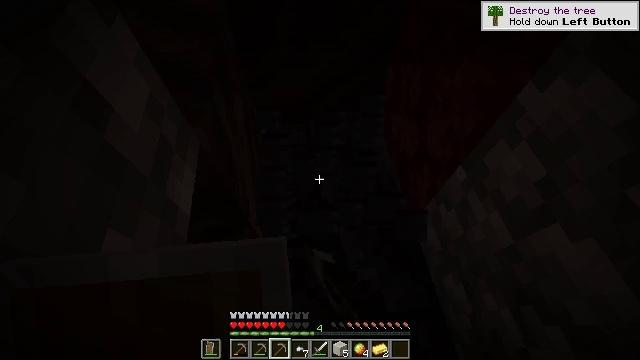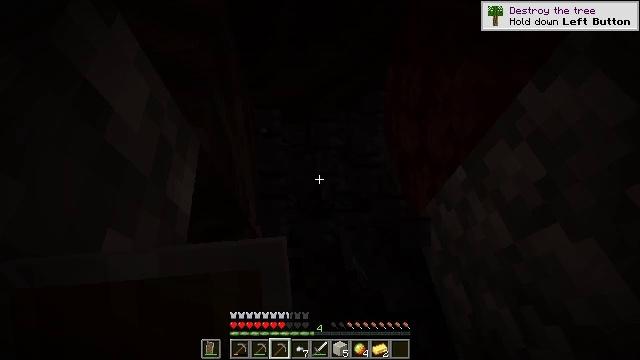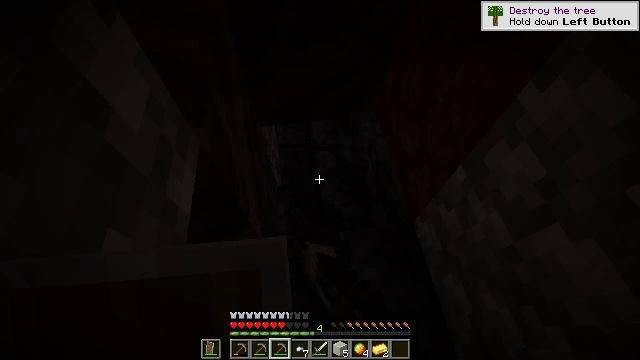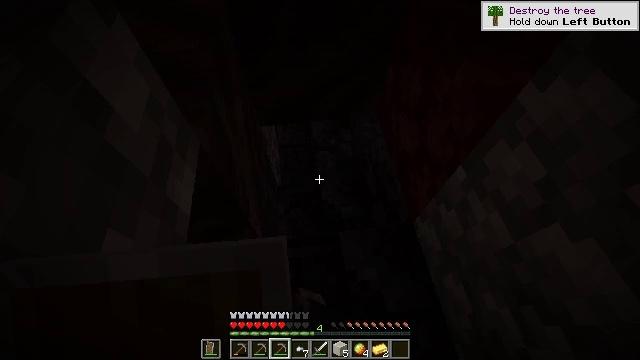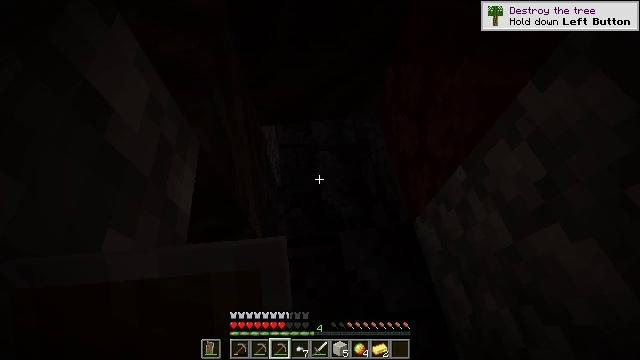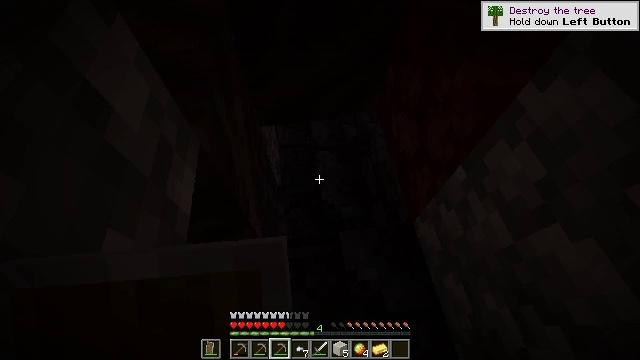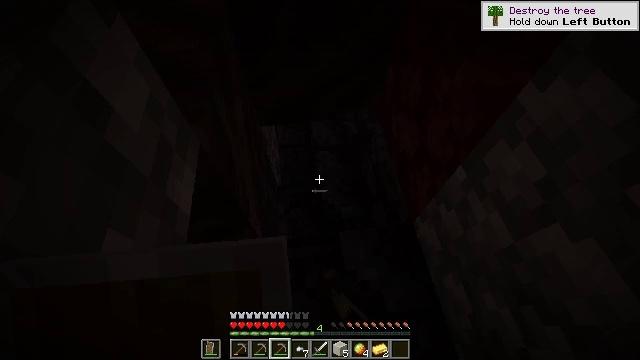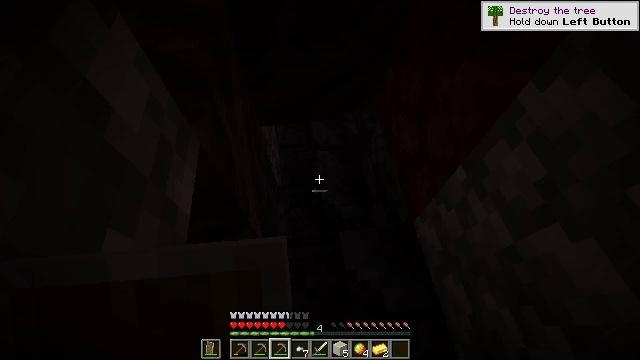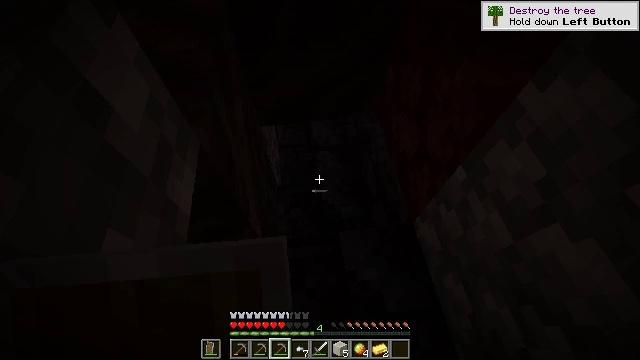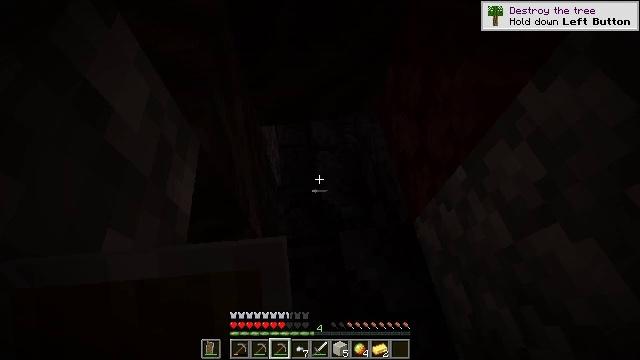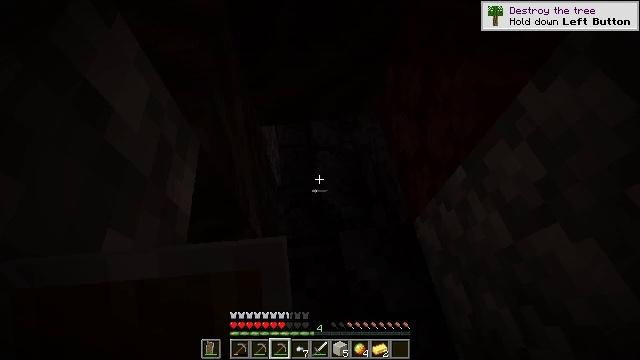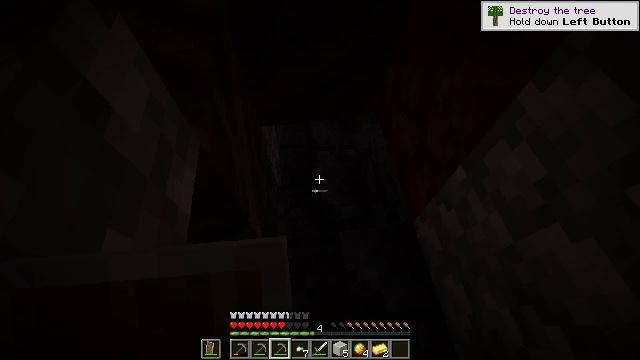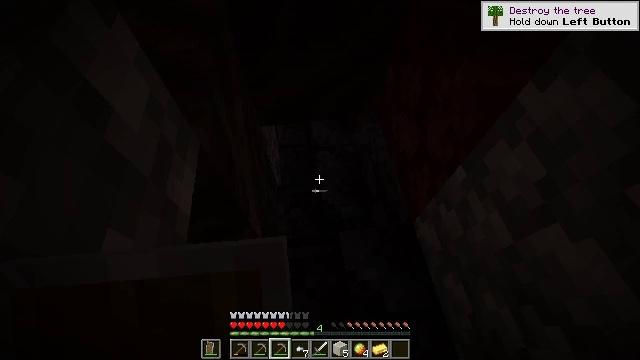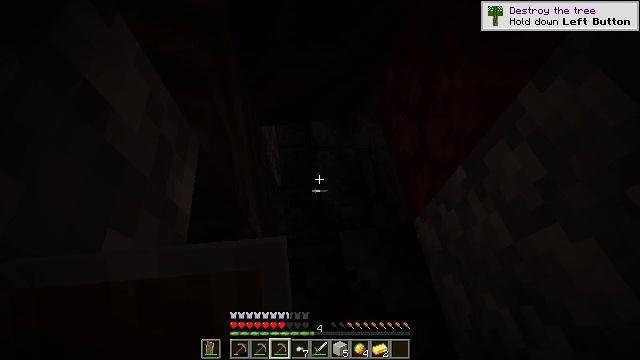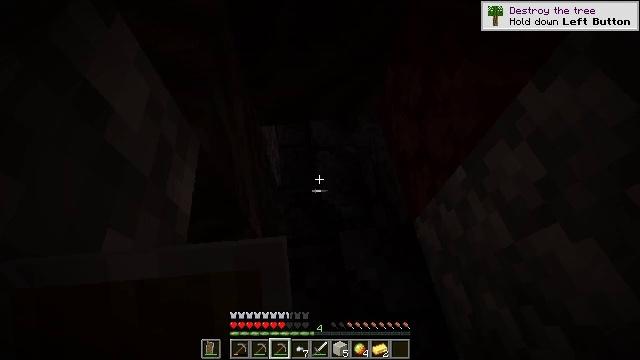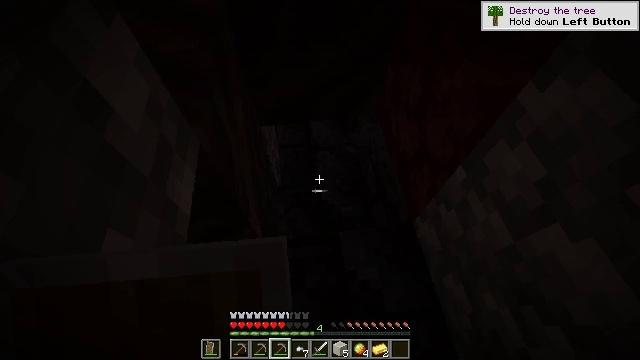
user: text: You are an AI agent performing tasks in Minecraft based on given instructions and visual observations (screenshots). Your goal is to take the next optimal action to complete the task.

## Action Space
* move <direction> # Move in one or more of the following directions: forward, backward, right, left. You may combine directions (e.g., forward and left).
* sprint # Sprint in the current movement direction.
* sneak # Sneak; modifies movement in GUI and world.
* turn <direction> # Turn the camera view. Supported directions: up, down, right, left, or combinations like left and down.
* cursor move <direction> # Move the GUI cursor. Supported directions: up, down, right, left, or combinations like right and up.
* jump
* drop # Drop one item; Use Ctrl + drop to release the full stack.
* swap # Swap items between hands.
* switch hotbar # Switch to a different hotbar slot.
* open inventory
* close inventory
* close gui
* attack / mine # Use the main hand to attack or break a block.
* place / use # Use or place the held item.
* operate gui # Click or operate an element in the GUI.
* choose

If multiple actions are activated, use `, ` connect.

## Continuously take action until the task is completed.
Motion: motion action
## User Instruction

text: Collect cracked polished blackstone bricks.
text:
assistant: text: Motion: attack / mine
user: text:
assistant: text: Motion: attack / mine
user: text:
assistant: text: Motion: attack / mine
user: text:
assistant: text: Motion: attack / mine
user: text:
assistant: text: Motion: attack / mine
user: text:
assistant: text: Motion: no_op
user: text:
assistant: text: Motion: no_op
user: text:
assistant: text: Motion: no_op
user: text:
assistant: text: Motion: no_op
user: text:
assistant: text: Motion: no_op
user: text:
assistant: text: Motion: no_op
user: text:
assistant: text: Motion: no_op
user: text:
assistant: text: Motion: no_op
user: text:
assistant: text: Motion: no_op
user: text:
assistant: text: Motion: no_op
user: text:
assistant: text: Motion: no_op
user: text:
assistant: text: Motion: turn right and down
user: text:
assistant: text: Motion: move forward, turn right
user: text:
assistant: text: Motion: move forward
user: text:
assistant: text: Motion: move forward
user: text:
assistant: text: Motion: move forward
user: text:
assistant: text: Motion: no_op
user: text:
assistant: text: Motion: no_op
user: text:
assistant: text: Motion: no_op
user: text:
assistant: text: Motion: no_op
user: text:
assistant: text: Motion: no_op
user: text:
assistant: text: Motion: no_op
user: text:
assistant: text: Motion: no_op
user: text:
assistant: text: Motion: no_op
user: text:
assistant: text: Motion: no_op